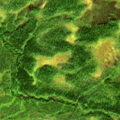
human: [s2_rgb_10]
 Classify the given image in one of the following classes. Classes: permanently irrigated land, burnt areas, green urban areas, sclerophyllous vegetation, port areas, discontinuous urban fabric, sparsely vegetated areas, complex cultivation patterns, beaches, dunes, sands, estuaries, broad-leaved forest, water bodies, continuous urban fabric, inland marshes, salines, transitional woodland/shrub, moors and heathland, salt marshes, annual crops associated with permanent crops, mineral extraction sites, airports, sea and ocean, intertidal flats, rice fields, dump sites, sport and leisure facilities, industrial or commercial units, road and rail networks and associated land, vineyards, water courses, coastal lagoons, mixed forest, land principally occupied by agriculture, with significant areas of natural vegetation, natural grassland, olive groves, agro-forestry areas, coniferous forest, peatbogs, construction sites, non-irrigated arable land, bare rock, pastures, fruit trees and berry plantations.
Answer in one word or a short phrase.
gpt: coniferous forest